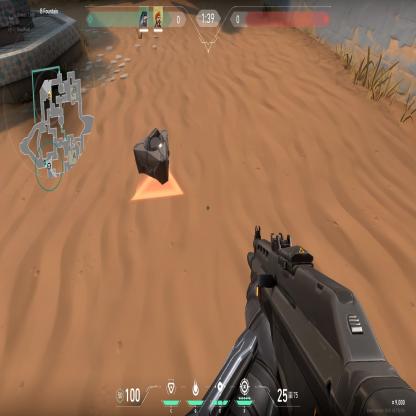
Label: dropped spike